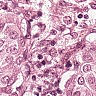
Metastatic tissue present: yes